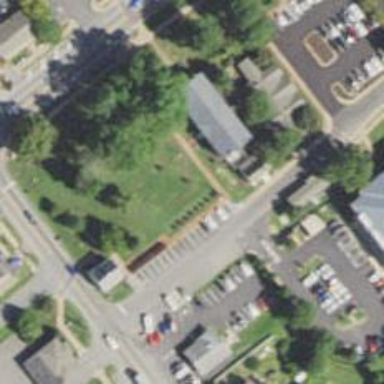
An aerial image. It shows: Park located in historic district.